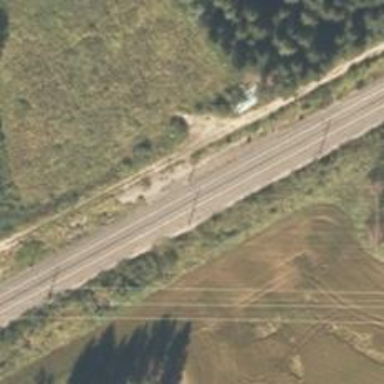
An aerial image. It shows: Railway with continuous electrified contact line.